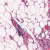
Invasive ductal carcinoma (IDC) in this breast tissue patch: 1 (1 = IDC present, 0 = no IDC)